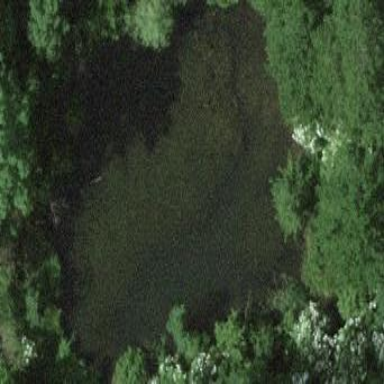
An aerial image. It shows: Pond with natural water.